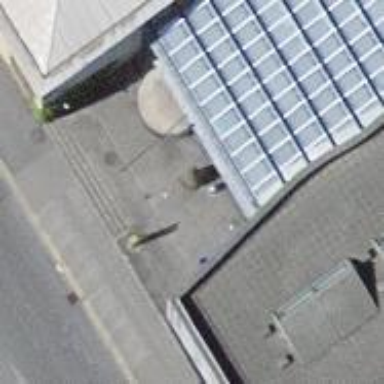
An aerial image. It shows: Post office.